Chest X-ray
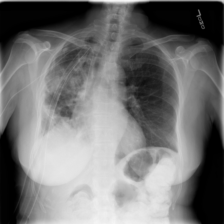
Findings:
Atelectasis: negative
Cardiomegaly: negative
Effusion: negative
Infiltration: negative
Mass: negative
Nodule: positive
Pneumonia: negative
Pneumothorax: positive
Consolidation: negative
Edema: negative
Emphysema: negative
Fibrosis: negative
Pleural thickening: positive
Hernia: negative